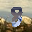
Label: 8